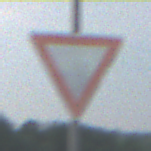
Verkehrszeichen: VorfahrtGewaehren
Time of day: SunriseSunset
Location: Outdoor (Nature)
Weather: PartlyCloudy
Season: NotSpecified
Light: Natural